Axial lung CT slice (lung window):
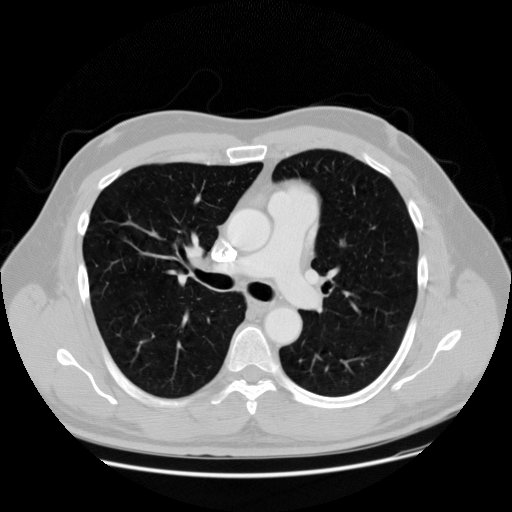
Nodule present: yes
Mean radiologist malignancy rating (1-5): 2.25